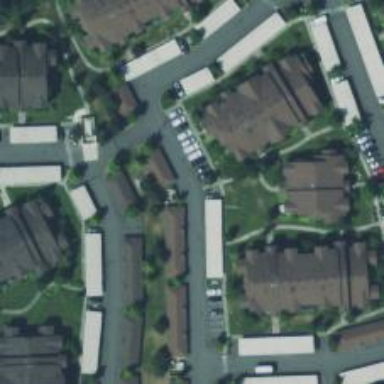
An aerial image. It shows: Living street.